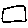
Label: square